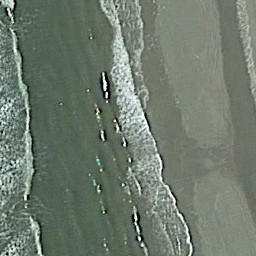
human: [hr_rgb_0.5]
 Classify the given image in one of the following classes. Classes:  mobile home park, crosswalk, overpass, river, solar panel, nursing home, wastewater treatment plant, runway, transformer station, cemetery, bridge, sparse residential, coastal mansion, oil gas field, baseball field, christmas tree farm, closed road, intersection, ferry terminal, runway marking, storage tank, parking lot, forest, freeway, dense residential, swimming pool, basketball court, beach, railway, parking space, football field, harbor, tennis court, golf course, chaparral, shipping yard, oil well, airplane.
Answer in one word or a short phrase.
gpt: beach